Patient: sex F, age 57
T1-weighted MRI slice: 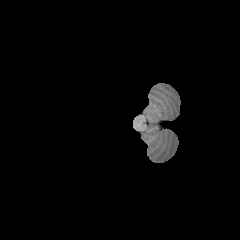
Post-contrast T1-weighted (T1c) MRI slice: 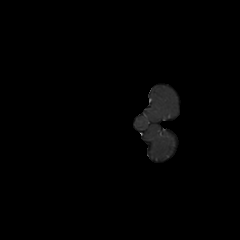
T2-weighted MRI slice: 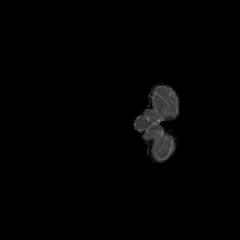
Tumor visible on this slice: no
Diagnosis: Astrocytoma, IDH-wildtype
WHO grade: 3